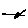
Label: line